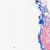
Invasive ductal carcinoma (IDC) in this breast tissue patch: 0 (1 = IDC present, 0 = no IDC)